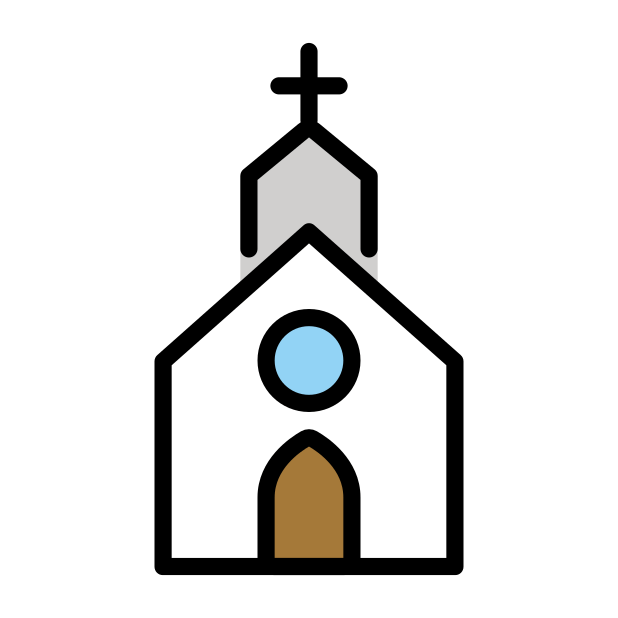
Emoji: ⛪
Name: church
Unicode: 0x26ea